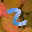
Label: 2